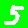
Digit: 5